Question: How would I return the AVG of the Top 5 values in the Payment Ranking query below.
: Oracle 11g
'''
select distinct pye.payeeid, pay.value,
dense_rank() over (partition by bu.name order by pay.value DESC) as "Payment Ranking"
from cs_period per, cs_payee pye, cs_payment pay, cs_businessunit bu
where per.name = 'August 2014'
and pye.payeeseq = pay.payeeseq
and pay.businessunitmap = bu.mask
and pye.effectiveenddate = to_date('01/01/2200','dd/mm/yyyy')
and pye.removedate = to_date('01/01/2200','dd/mm/yyyy')
and per.periodseq = pay.periodseq
order by pay.value DESC
'''

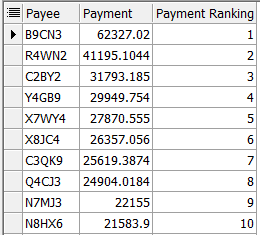
Answer: I'm assuming you want the top 5 according to "Payment Ranking" (for which you used 'DENSE_RANK()' instead of 'RANK()' or 'ROW_NUMBER()'):
'''
SELECT AVG(value) FROM (
select distinct pye.payeeid, pay.value
, dense_rank() over (partition by bu.name order by pay.value DESC) as payment_ranking
from cs_period per, cs_payee pye, cs_payment pay, cs_businessunit bu
where per.name = 'August 2014'
and pye.payeeseq = pay.payeeseq
and pay.businessunitmap = bu.mask
and pye.effectiveenddate = to_date('01/01/2200','dd/mm/yyyy')
and pye.removedate = to_date('01/01/2200','dd/mm/yyyy')
and per.periodseq = pay.periodseq
) WHERE payment_ranking <= 5
'''
Note that all I did was take your query and use it as a subquery, adding a 'WHERE' clause to restrict to the top 5 ranked payments.